Field crop: maize
Growth stage: 1
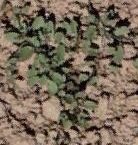
Species: convolvulus